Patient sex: M
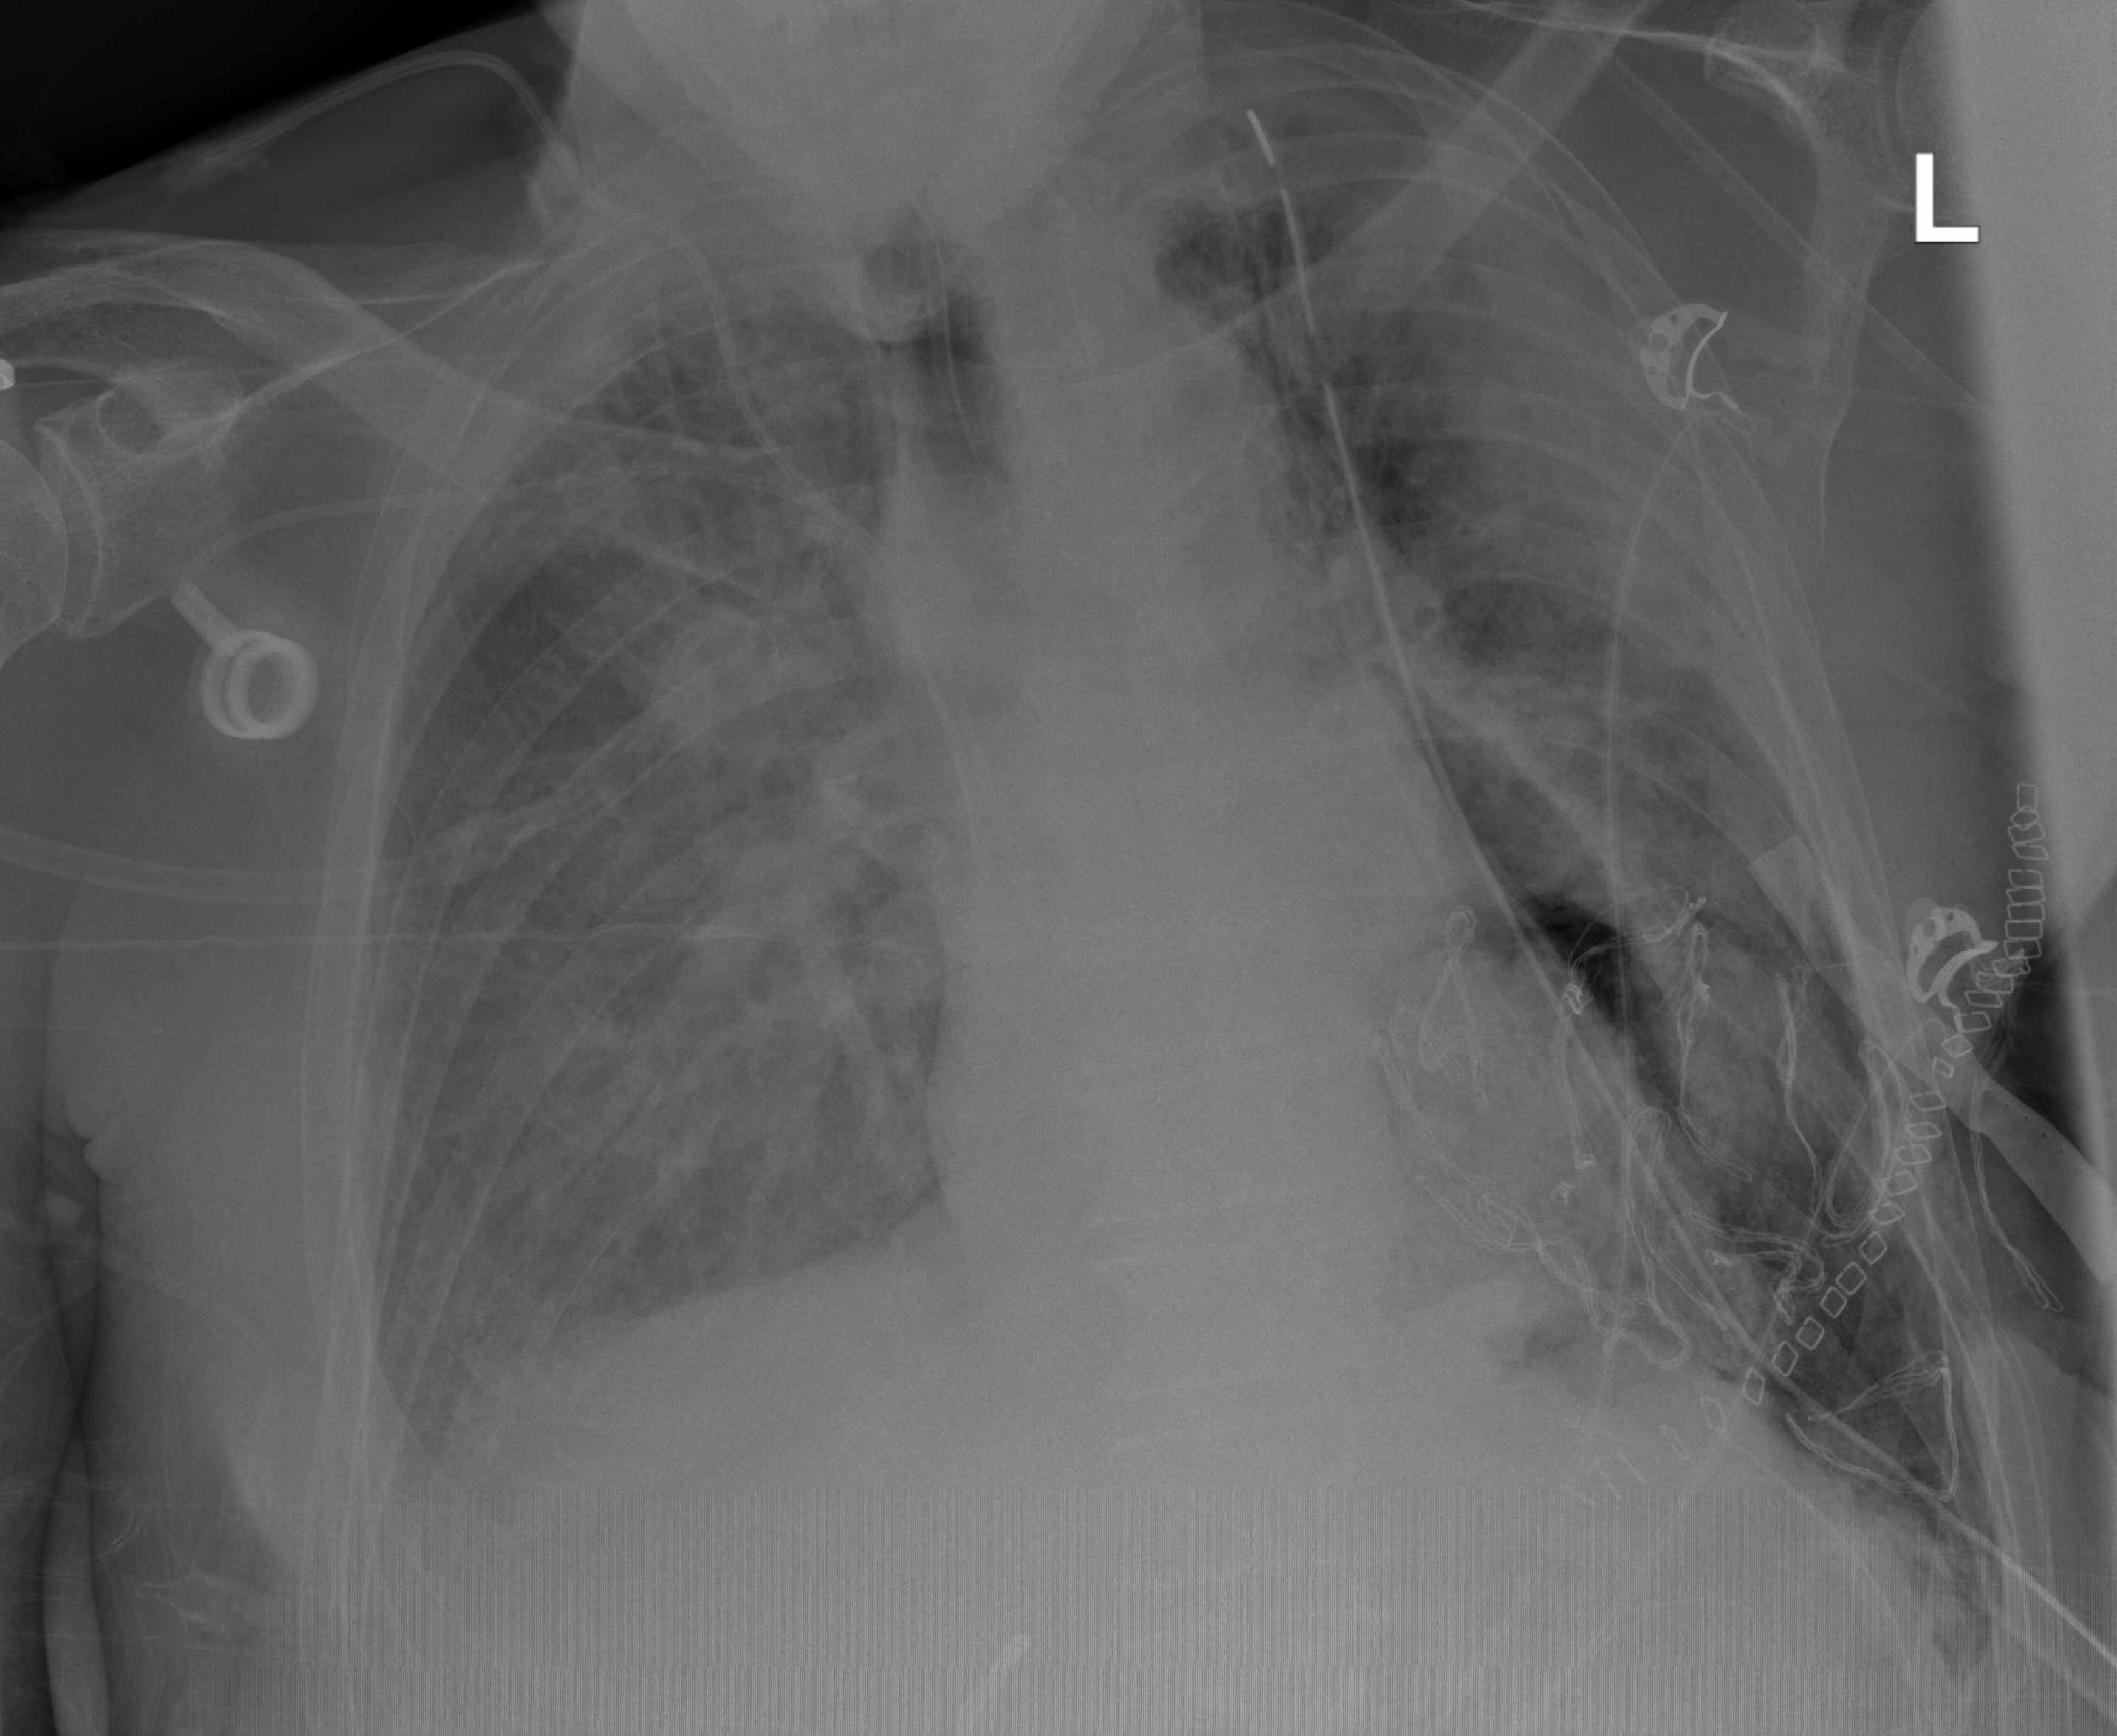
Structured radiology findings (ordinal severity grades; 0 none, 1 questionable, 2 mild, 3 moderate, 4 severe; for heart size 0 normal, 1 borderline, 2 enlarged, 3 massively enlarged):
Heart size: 0
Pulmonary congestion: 2
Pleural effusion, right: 2
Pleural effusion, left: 2
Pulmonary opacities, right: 2
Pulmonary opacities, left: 2
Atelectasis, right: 2
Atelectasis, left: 2